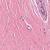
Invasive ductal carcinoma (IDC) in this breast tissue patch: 0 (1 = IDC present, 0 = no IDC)